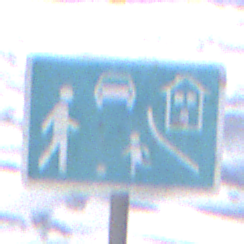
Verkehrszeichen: BeginnVerkehrsberuhigterBereich
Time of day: MorningAfternoon
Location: Outdoor (Nature)
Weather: PartlyCloudy
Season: Winter
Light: Natural